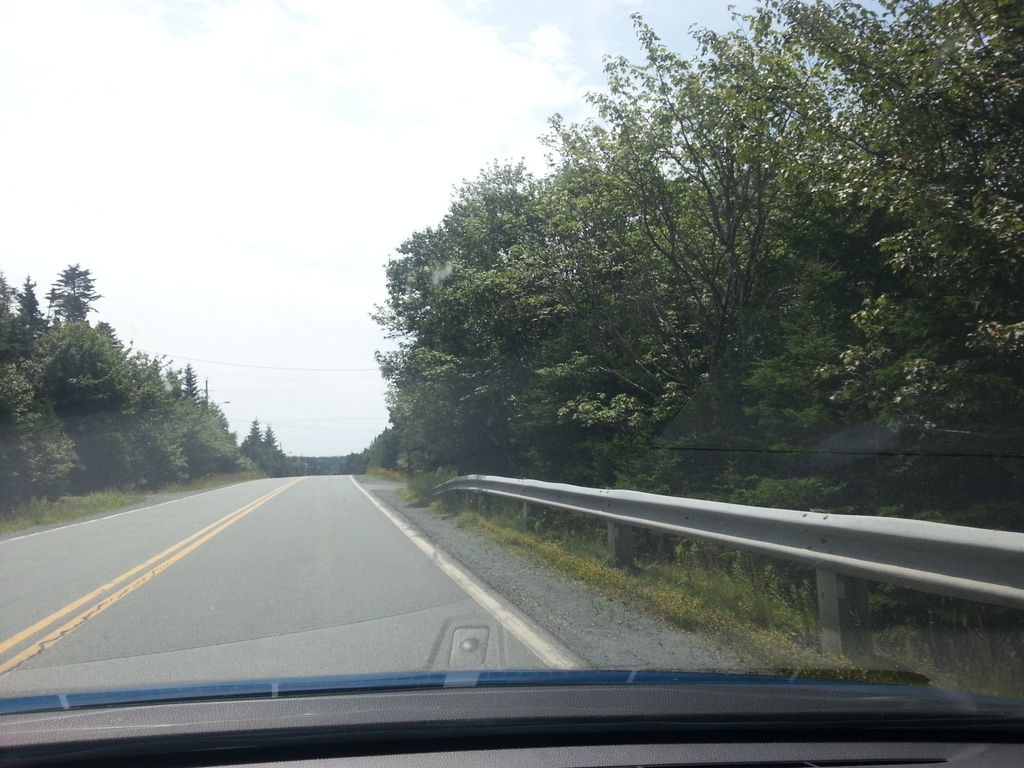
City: halifax